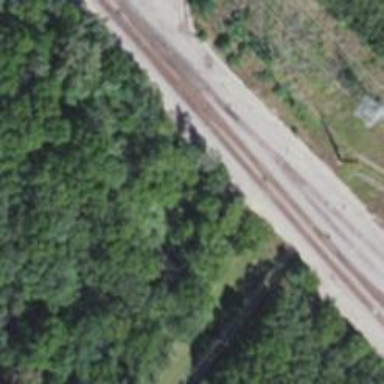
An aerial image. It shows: Railway track.